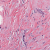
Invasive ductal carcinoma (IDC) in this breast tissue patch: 0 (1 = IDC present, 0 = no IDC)